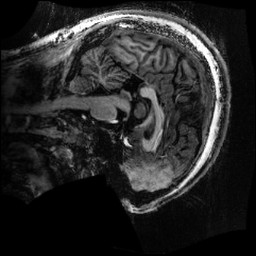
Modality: MP2RAGE
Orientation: sagittal
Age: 20
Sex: male
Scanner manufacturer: siemens
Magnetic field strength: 6.98 T
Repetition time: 6 s
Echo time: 0.00283 s